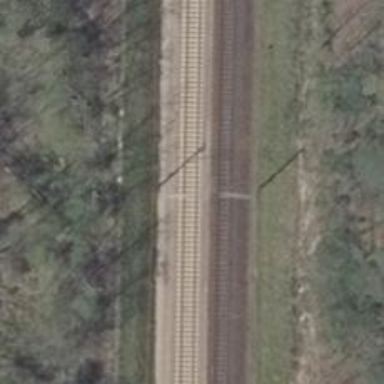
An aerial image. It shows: Railway with electrified contact lines.